Field crop: maize
Growth stage: 2
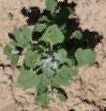
Species: chenopodium